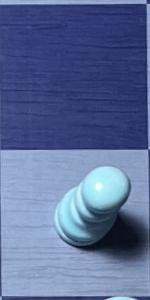
Label: Pawn_White